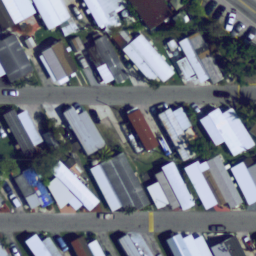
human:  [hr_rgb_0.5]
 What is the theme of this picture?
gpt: mobile home park

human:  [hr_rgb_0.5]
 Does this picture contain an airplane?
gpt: no

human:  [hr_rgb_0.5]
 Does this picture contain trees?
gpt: yes